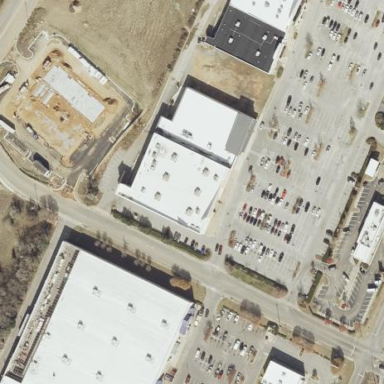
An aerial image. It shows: Retail building.